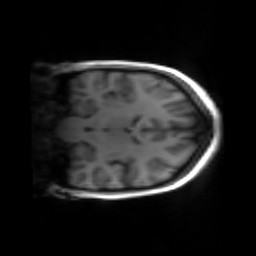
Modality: inplaneT1
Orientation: coronal
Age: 21
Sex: female
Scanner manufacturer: siemens
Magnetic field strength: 3 T
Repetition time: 1.2 s
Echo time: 0.00251 s